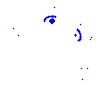
Particle: electron